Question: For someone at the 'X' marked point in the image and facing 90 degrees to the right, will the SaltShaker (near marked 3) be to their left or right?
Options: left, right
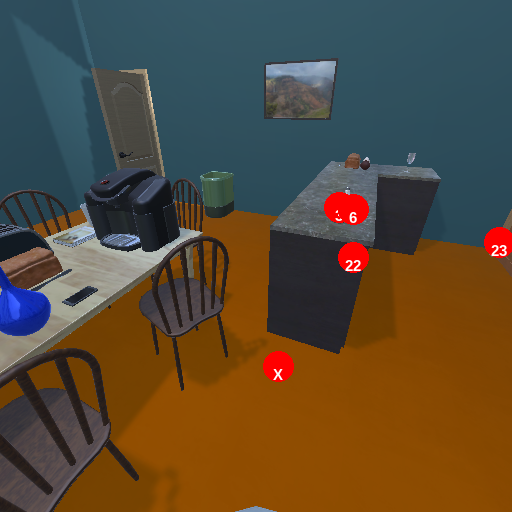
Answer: left